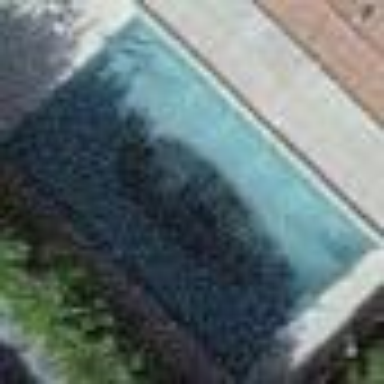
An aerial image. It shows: Swimming pool located in leisure land.